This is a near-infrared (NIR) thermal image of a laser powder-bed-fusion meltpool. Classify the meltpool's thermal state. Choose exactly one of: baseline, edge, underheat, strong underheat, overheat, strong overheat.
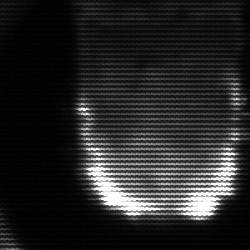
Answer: baseline